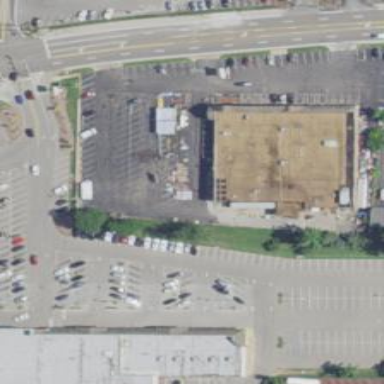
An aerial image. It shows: Commercial building.